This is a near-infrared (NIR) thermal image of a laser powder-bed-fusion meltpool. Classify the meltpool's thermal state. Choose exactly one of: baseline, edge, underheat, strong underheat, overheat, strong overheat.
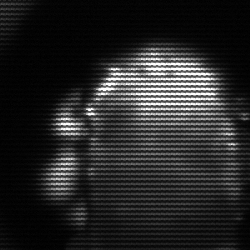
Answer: baseline